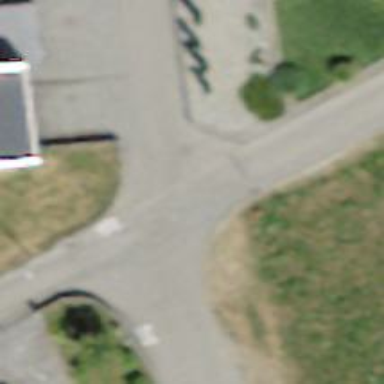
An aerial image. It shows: Asphalt road designated as living street.